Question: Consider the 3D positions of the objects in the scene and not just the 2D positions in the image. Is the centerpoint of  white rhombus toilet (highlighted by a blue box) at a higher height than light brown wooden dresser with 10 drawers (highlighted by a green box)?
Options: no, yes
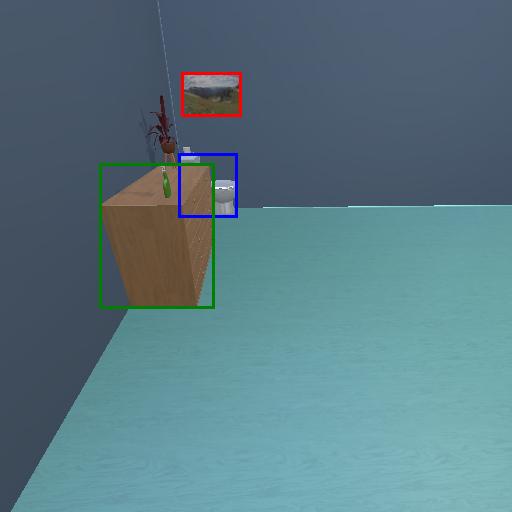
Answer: no